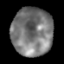
Tissue: lung
Cell type: Others
Senescence score: 0.2302
Nuclear area (px): 1937
Mean DAPI intensity: 121.07